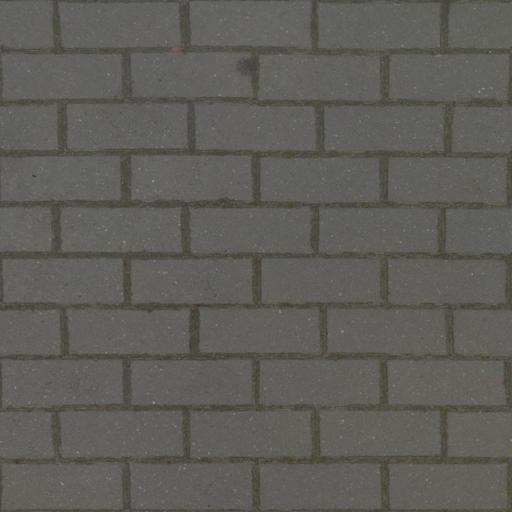
Tags: pavement paving stones